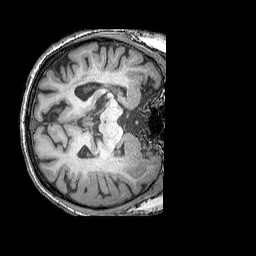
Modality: T1w
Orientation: axial
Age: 60
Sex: male
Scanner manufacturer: siemens
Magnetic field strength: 3 T
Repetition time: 2.25 s
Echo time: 0.00415 s